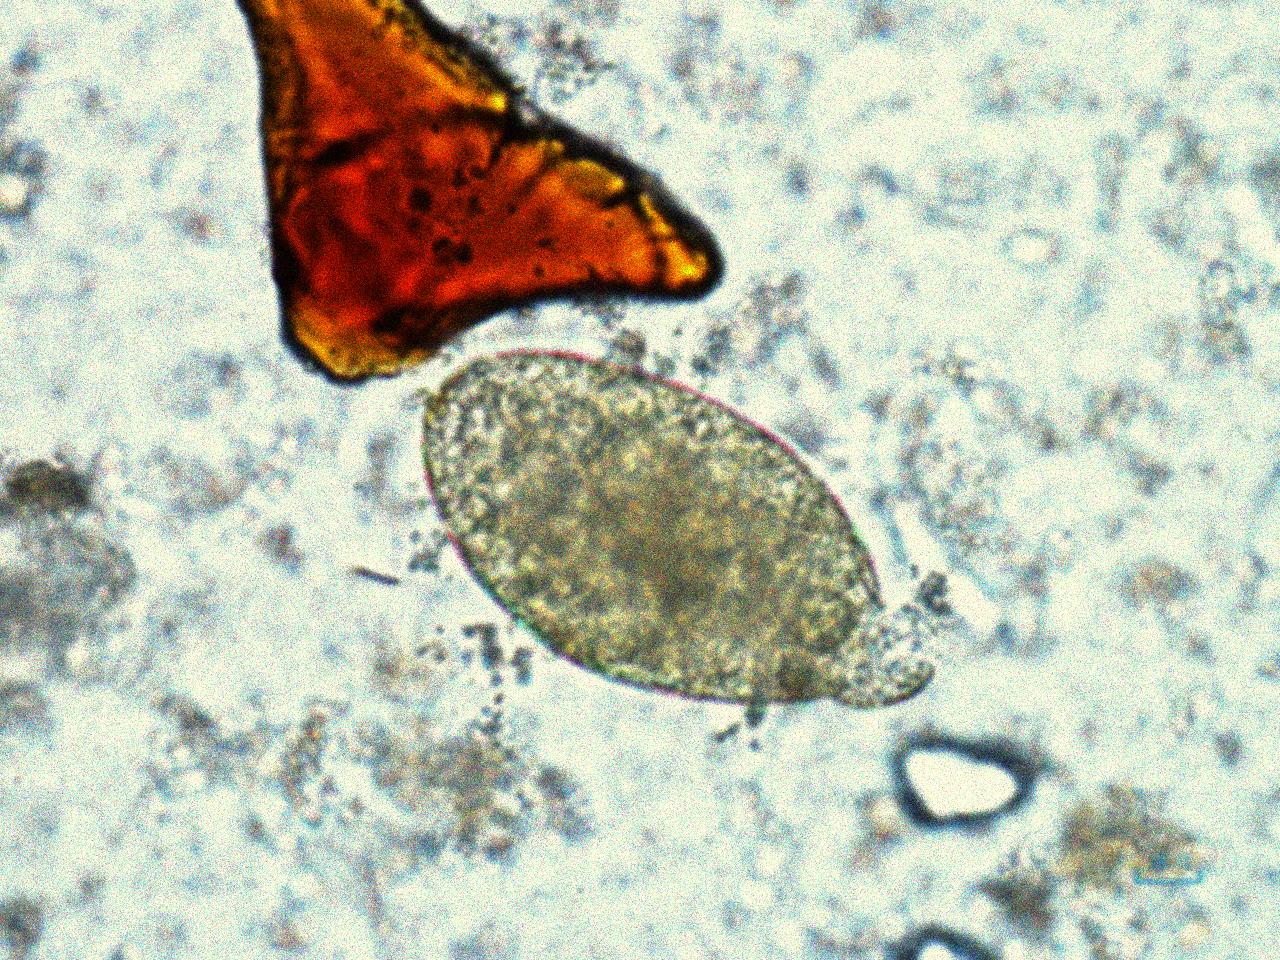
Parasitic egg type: Fasciolopsis buski